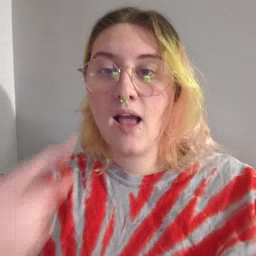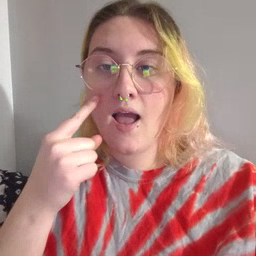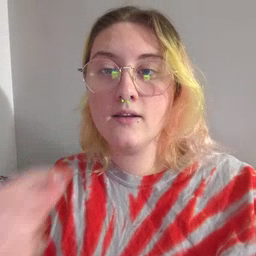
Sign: eye